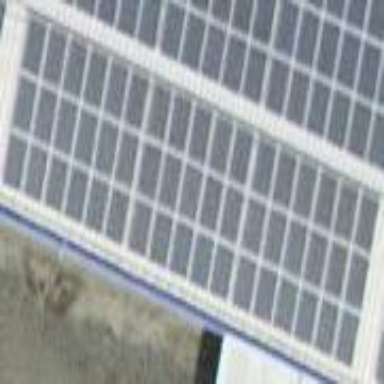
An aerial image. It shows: Solar photovoltaic panel generator.